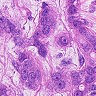
Metastatic tissue present: yes